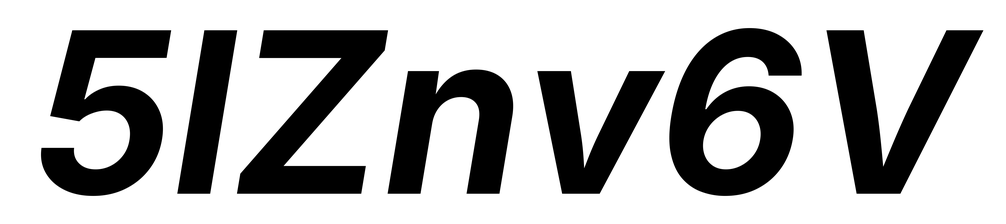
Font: Inter-Italic_Bold_Italic